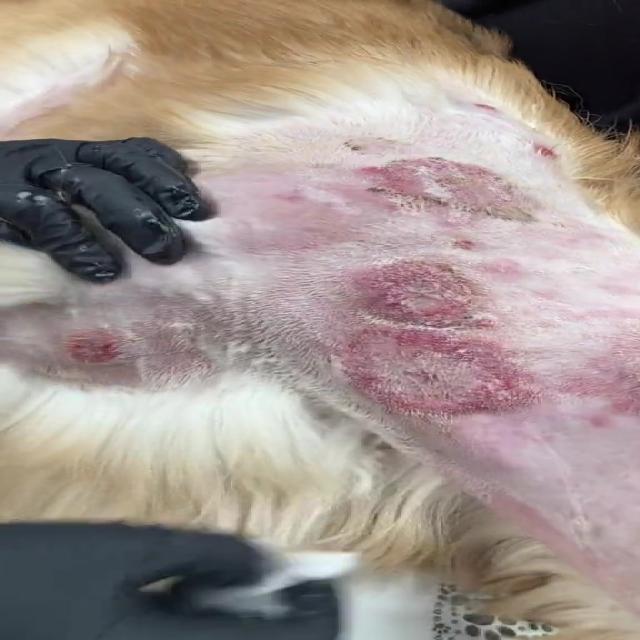
Canine dermatitis — inflammation of the skin presenting with erythema, pruritus, papules, and excoriation. May be allergic, contact, or atopic in origin.